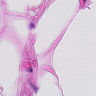
Metastatic tissue present: no